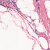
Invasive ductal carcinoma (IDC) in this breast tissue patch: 1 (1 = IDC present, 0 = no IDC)